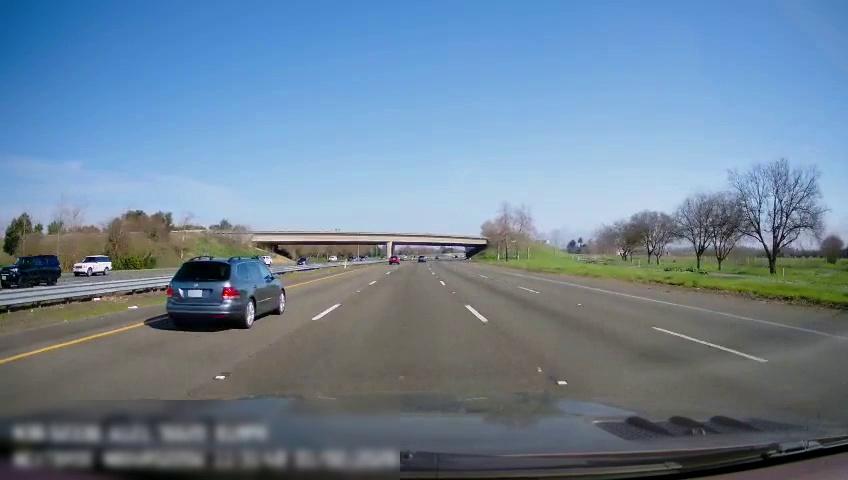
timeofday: Day
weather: Sunny
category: Drivable Space
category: Drivable Space
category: Vehicles | SUV
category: Vehicles | SUV
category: Vehicles | SUV
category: Vehicles | SUV
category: Vehicles | SUV
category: Vehicles | SUV
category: Lanes | Current Lane
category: Lanes | Current Lane
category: Lanes | Alternate Lane
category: Lanes | Alternate Lane
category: Lanes | Alternate Lane